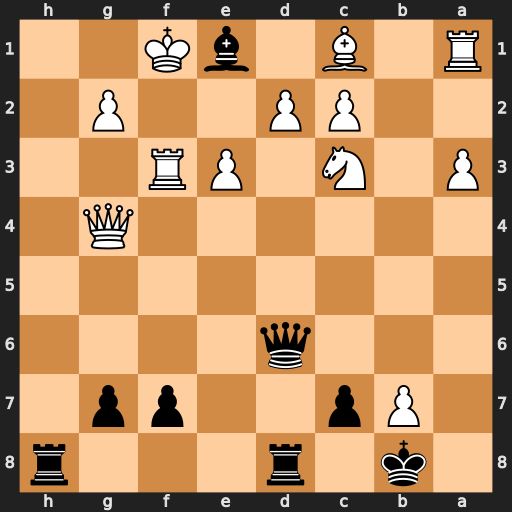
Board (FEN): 1k1r3r/1Pp2pp1/3q4/8/6Q1/P1N1PR2/2PP2P1/R1B1bK2
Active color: b
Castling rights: -
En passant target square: -
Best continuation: Rh1+ Ke2 Qxd2+ Bxd2 Rxd2#